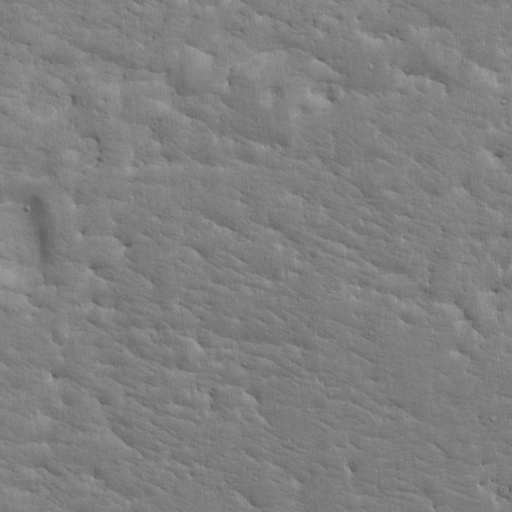
Classes present: Background